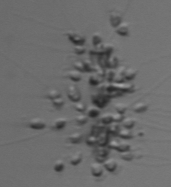
Label: Chaetoceros_didymus_TAG_external_flagellate